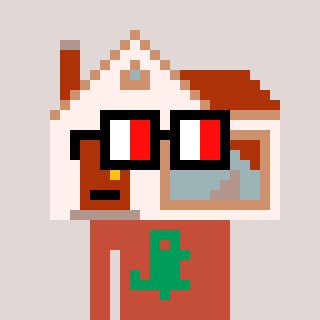
a pixel art character with square glasses with black frames and red eyes, a house-shaped head and a rust-colored body on a warm background